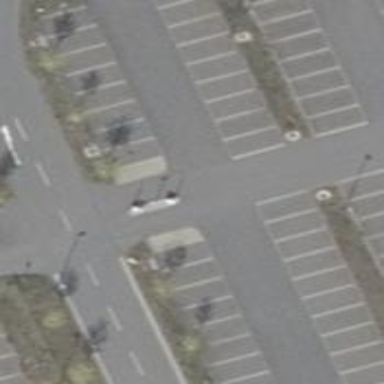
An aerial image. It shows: Asphalt parking aisle designated as service road.